Aerial crown-view tile of a tropical tree (Barro Colorado Island, Panama), acquired 20250818:
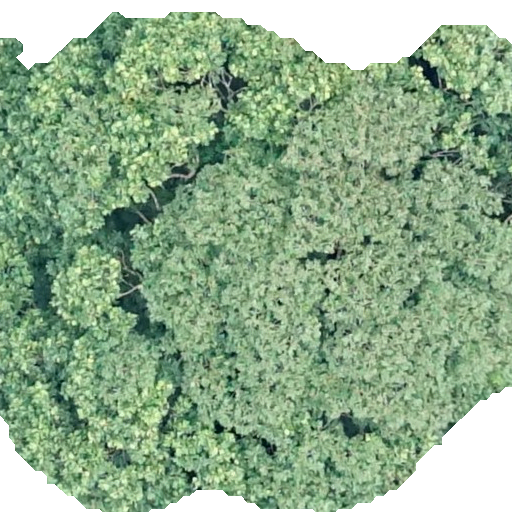
Species: Dipteryx oleifera
GBIF accepted scientific name: Dipteryx oleifera
Crown area: 364.239 m²